Question: Please take a look of the following code and result.
'''
<div id="social_media">
<ul class="social">
<li><a href="#"><img src="facebook.png"></a></li>
<li><a href="#"><img src="twitter.png"></a></li>
<li><a href="#"><img src="gplus.png"></a></li>
<li><a href="#"><img src="linkedin.png"></a></li>
</ul>
</div>
'''
'''
#social_media {
width:70%;
float: left;
text-align:center;
}
ul.social{
margin: 0; padding: 0;
list-style-type: none;
}
ul.social li{
width: 14%;
margin: 0 5.5%;
display: inline-block;
float: left;
text-align: center;
}
'''

Is it possible to keep this fluid layout, but prevent images displayed like that. You'll notice that the bottom edges of the images is displayed as if it's cropped. The second and third images get cropped on the right side too.
Please take a look of the live example
<URL>
The list is placed in a fluid container ad I think that's the key to this isuue/solution.
This turn to be a firefox issue. Any suggestions about how to fix that are welcomed...
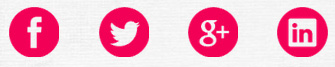
Answer: '''
ul.social{
margin: 0; padding: 0;
list-style-type: none;
}
ul.social li{
width: 14%;
margin: 0 5.5%;
display: inline-block;
float: left;
text-align: center;
}
ul.social li img {
width: 100%;
height: auto;
}
'''
I believe you need to tell your images to fit the width of their parent. As at the moment the image appears too large for it's parent container, therefore cannot be shown fully. This should fix your issue and ensure that the images will fit the container when going down to smaller screens etc.